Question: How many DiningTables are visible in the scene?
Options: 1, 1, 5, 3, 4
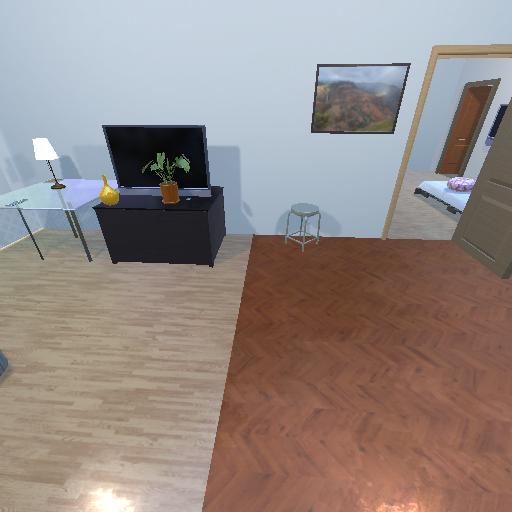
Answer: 1